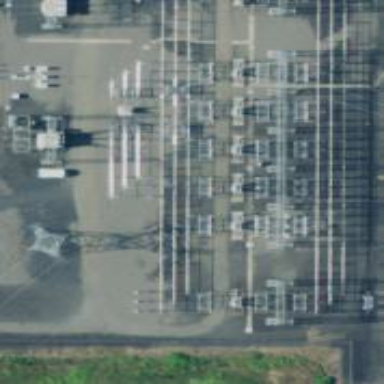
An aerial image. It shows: Outdoor power switch.